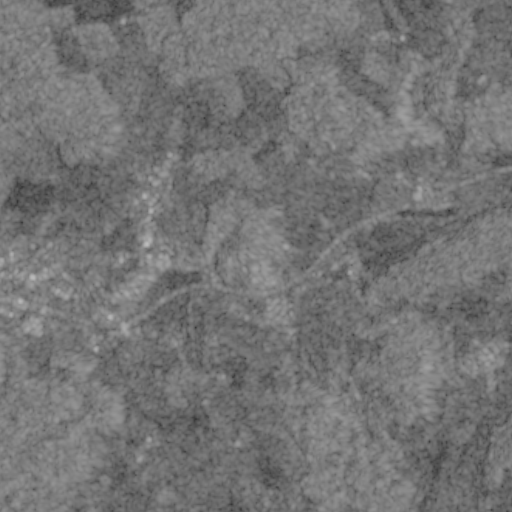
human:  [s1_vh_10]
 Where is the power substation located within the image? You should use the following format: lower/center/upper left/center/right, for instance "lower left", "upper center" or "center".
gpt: The power substation is located in the upper center of the image.
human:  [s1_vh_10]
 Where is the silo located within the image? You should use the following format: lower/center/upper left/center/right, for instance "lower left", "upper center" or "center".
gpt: The silo is located in the center left of the image.
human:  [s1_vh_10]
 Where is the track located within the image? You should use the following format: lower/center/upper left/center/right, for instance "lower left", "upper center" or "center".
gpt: The track is located in the center left of the image.
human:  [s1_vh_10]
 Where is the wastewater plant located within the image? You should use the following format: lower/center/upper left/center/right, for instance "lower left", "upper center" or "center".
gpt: The wastewater plant is located in the lower right of the image.
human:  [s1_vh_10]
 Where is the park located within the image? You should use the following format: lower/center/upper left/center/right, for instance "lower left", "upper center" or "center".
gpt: There is no park in the image.

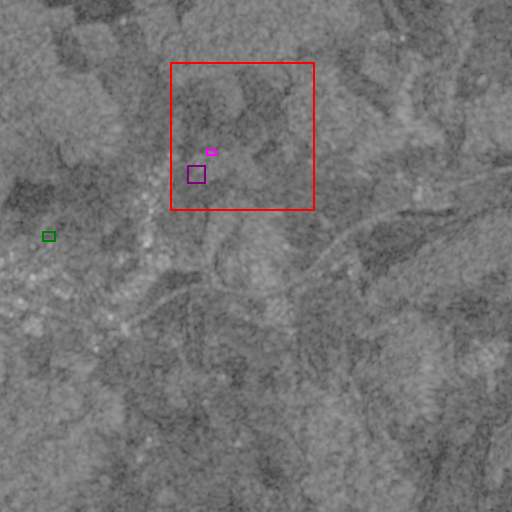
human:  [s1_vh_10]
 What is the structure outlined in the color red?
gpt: The structure outlined in red is a crop field.
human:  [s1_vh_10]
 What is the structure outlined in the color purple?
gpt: The structure outlined in purple is a park.
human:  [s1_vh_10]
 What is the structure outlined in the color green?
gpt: The structure outlined in green is a parking lot.
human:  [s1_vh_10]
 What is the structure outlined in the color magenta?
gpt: The structure outlined in magenta is a power substation.
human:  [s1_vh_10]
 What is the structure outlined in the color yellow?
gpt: There is no yellow outline.